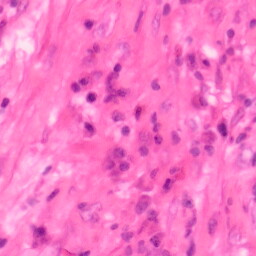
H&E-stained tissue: Colon